Question: I'm running win7 64bit so I installed the (psqlodbc_09_00_0300-x64.zip) msi <URL>.
i also tried launching the odbc manager from the following location "%systemdrive%\Windows\SysWoW64\odbcad32.exe"
But i still don't see any postgres drivers i can use.

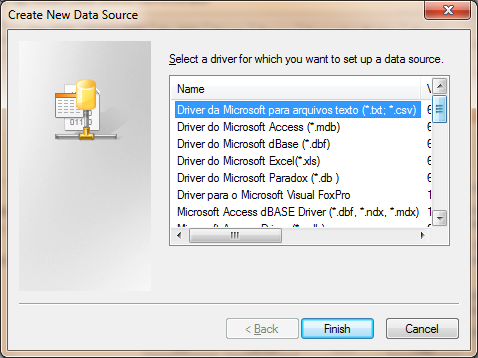
Answer: Typically in a case like this you want to install both the 64-bit drivers (for 64-bit programs) and the 32-bit drivers (for 32-bit programs). If this doesn't work you have two options:
1. Uninstall and reinstall. On reinstall disable antivirus software, etc. and anything else that may interfere with writing to the registry.
2. Run regsvr32 on on the 32-bit version and regsvr64 on the 64-bit version